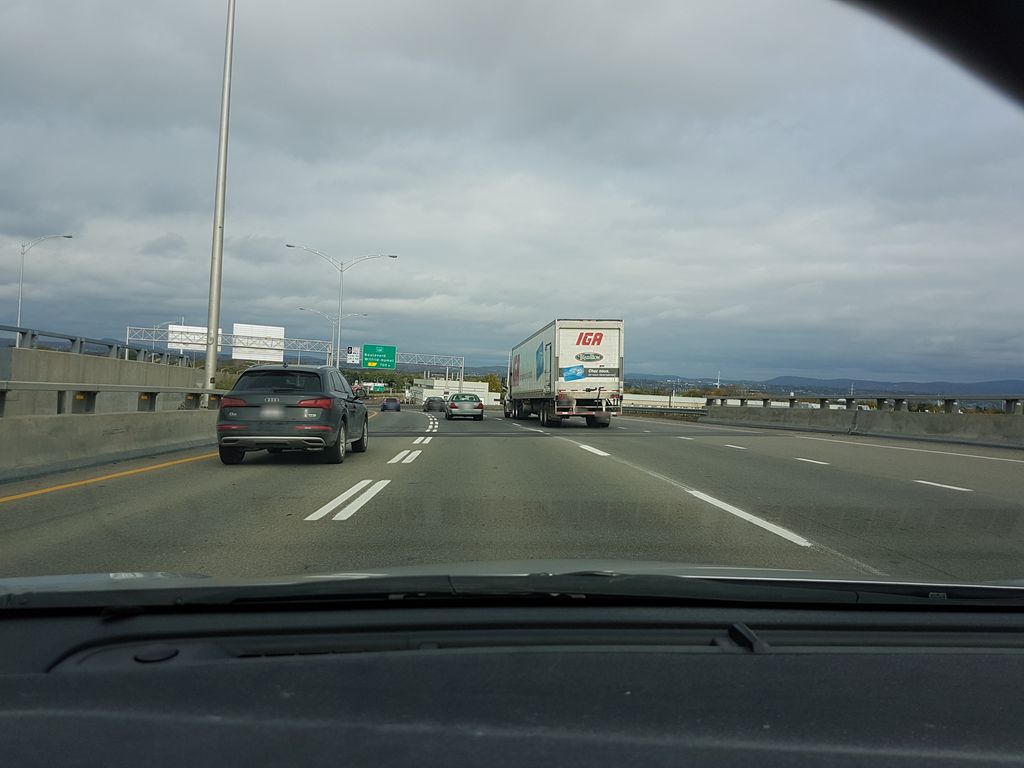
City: quebec_city